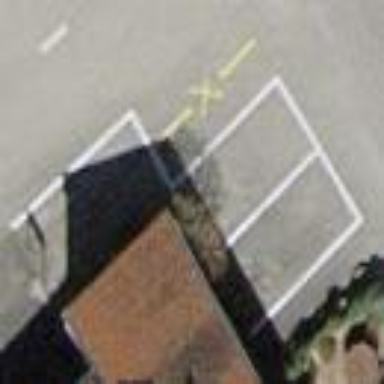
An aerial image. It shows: Street side parking area.